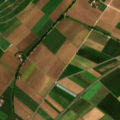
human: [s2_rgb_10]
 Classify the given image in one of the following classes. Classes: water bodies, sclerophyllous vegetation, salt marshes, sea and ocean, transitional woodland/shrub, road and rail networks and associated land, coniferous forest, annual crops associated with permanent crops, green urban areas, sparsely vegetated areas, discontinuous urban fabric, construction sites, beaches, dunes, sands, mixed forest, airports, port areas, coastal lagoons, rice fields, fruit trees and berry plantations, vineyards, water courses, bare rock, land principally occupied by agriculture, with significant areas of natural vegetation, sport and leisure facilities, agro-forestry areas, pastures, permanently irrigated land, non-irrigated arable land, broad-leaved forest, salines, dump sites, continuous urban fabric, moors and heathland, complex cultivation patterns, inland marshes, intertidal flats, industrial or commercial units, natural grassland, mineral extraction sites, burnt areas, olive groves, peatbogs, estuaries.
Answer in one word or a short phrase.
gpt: discontinuous urban fabric, non-irrigated arable land, vineyards